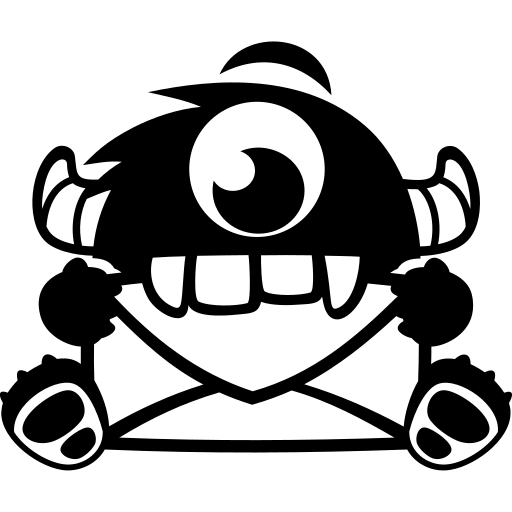
Tags: icon, FontAwesome, fa-icon, brand, optin, monster